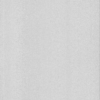
Label: dusty